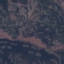
Land use / land cover class: HerbaceousVegetation